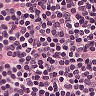
Metastatic tissue present: no